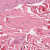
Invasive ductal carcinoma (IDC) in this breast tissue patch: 0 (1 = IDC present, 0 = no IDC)